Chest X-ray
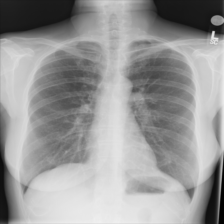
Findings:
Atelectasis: negative
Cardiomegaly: negative
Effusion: negative
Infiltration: negative
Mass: negative
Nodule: negative
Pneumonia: negative
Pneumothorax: negative
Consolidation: negative
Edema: negative
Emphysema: negative
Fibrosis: negative
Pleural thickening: negative
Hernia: negative